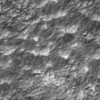
Label: not_dusty